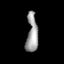
Tissue: lung
Cell type: Endothelial cells
Senescence score: 0.2164
Nuclear area (px): 433
Mean DAPI intensity: 155.351